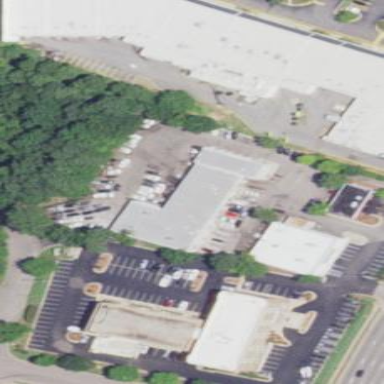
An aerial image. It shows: Commercial building.